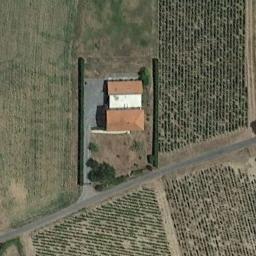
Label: sparse_residential